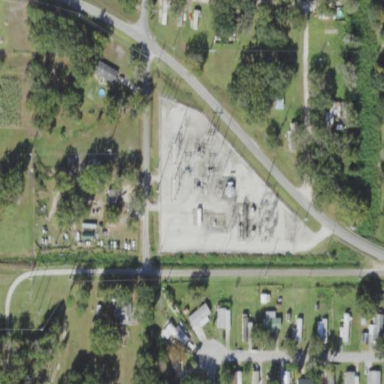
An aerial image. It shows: Outdoor power substation surrounded by fence. This substation operates at the transmission level.